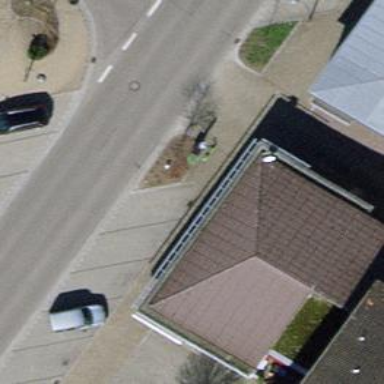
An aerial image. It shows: Charging station with bicycle parking available.